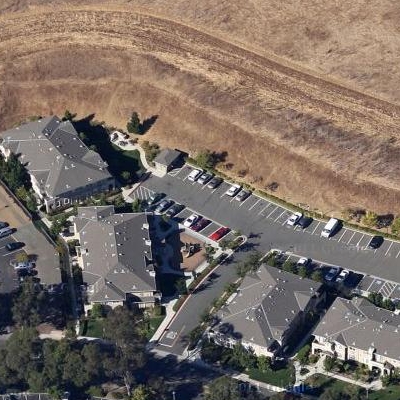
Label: fResident